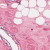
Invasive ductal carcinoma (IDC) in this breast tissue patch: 0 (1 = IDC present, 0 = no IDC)